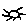
Label: sun